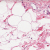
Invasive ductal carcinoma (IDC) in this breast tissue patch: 0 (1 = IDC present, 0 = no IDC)